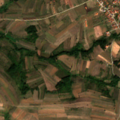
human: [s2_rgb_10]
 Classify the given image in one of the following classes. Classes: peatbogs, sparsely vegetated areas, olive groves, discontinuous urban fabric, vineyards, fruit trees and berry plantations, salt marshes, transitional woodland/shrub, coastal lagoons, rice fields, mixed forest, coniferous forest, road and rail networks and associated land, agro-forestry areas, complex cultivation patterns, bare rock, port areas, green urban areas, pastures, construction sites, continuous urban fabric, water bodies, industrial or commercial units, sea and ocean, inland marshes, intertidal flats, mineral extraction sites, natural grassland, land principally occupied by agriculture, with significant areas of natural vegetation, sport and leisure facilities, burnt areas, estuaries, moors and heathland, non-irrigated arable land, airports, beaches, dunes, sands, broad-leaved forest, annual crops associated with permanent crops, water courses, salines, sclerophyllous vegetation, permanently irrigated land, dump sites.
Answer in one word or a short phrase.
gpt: discontinuous urban fabric, non-irrigated arable land, land principally occupied by agriculture, with significant areas of natural vegetation